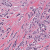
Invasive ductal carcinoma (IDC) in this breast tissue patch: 1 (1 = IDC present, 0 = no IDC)